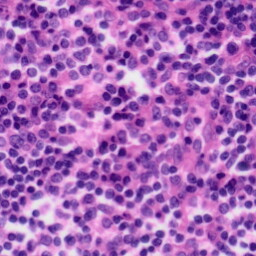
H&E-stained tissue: Tonsil